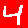
Digit: 4